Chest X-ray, AP view. Patient: 6 years old, sex M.
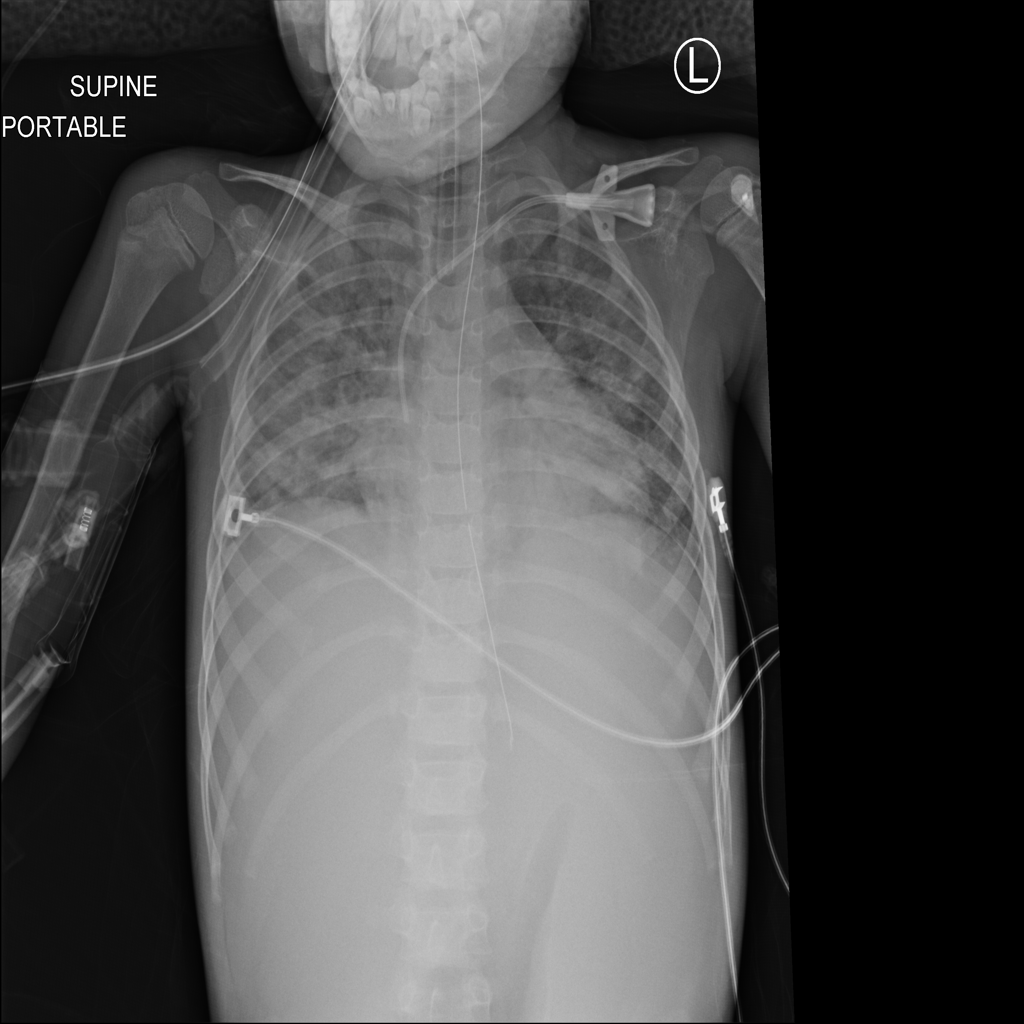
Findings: No Finding